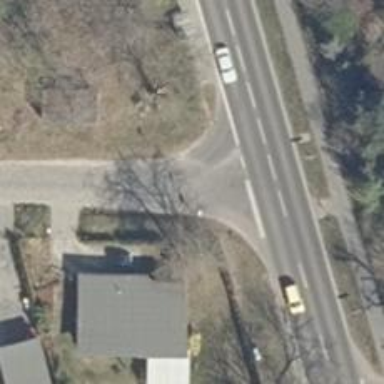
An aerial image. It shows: Road with "give way" sign.